Question: I have a UITableView with a UIView transparent over it. It looks really cool. The fact that you can see beyond the UITableView.
My problem is that if I make the UITableView extend to the end of the UIView, you can't scroll to see the last one.
I tried adding a cell but the sizes don't match up and it looks kinda funny. What's the best solution to this?
Thanks,
Coulton

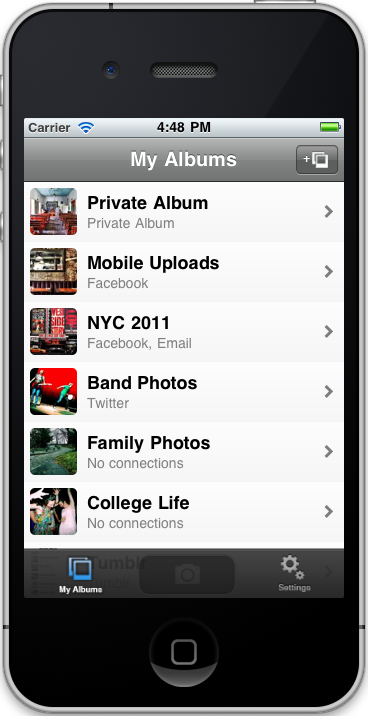
Answer: As table views are scroll views, you can give your table view a bottom inset, which works like bottom padding to push your cells some distance off the bottom edge of your table view.
'''
CGFloat heightOfYourTabBar = 50;
UIEdgeInsets insets = UIEdgeInsetsMake(0, 0, heightOfYourTabBar, 0);
[self.tableView setContentInset:insets];
[self.tableView setScrollIndicatorInsets:insets];
'''
The region of your table view that shows under your tab bar will continue to be visible, but the "bottom" of your cells is pushed up to the top. This way, you can scroll all the way to your last cell without it being obscured by your tab bar.
Scroll views and content insets are covered in the <URL> section of Apple's Scroll View Programming Guide for iOS. There's an example for the Photos app, which is exactly the pattern you'll mimic for your app by adding insets.